Interaction volume radius: 5 \u00c5
Interaction volume height: 10 \u00c5
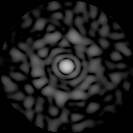
Disorder parameter: 0.8223